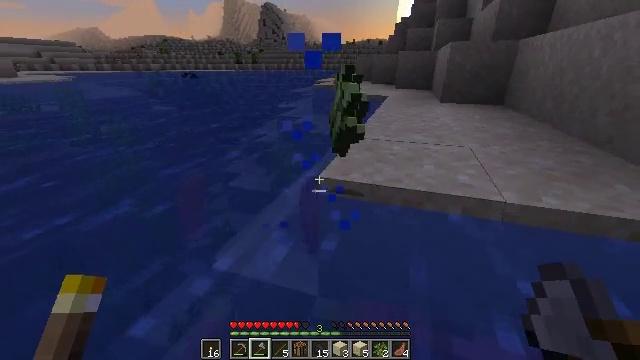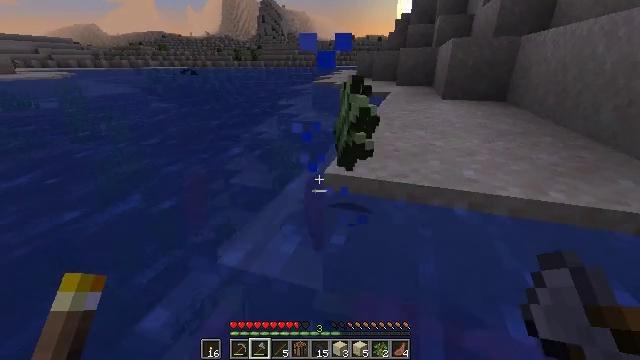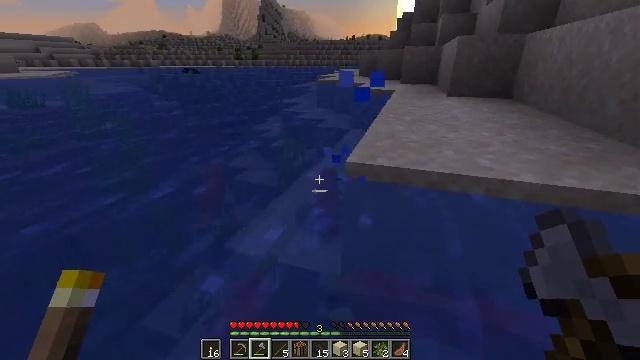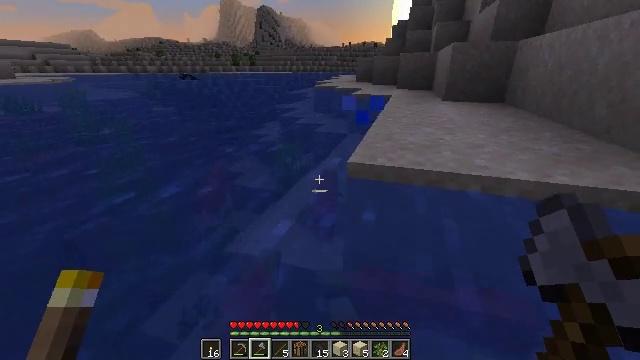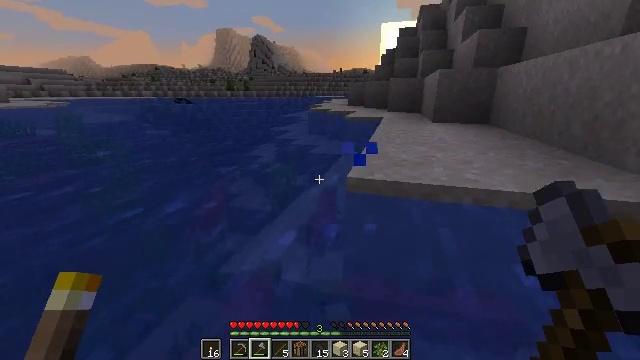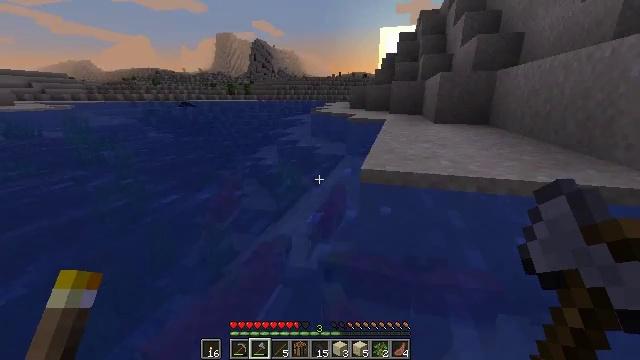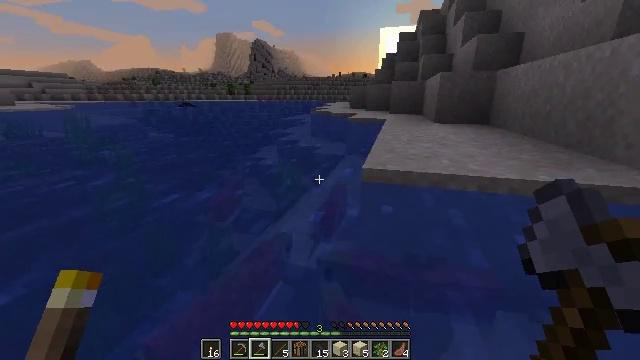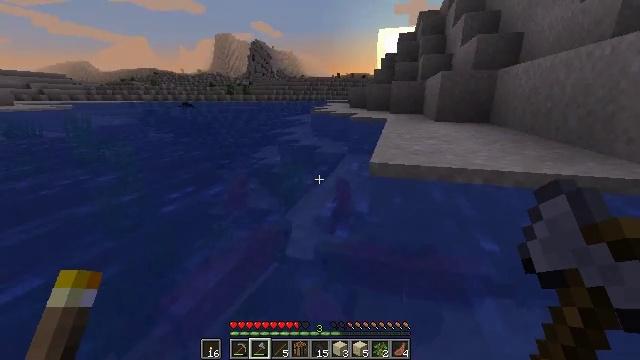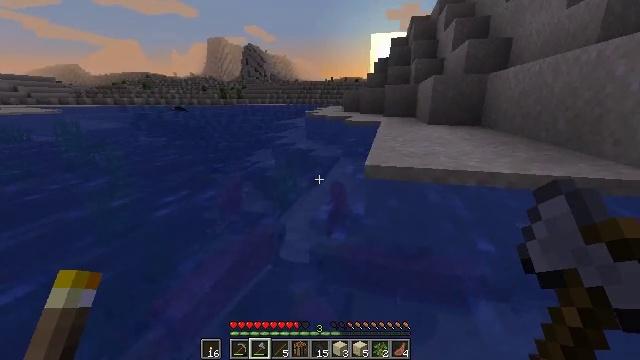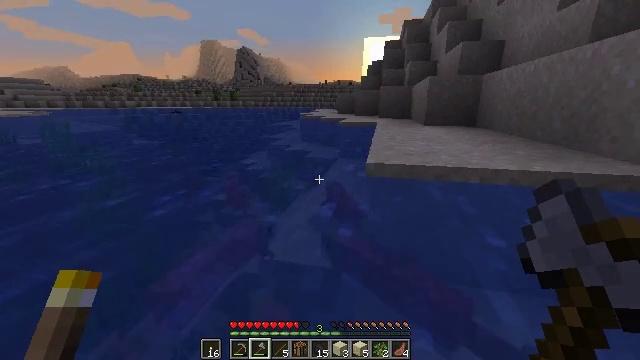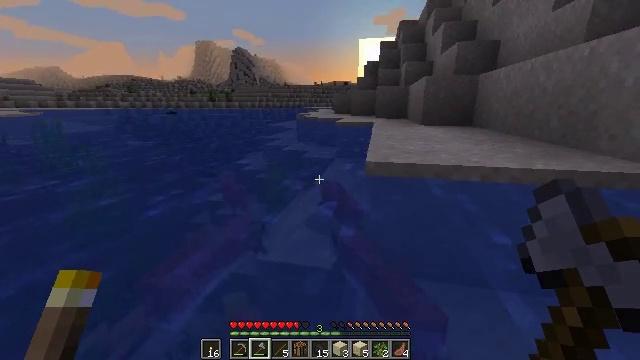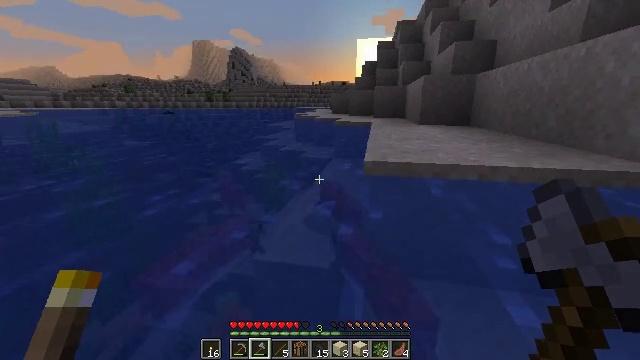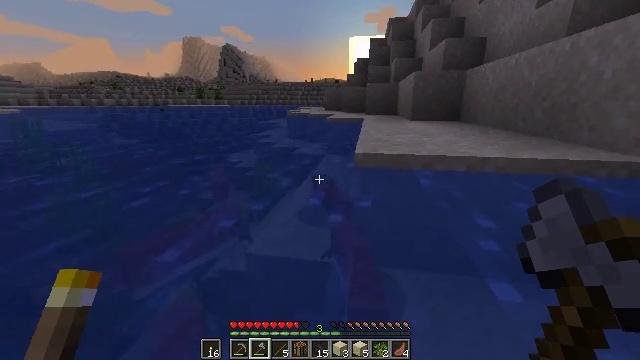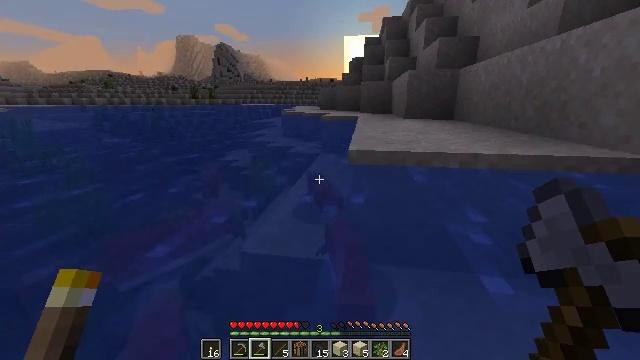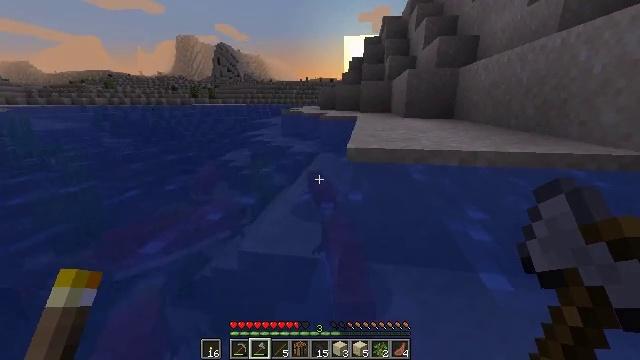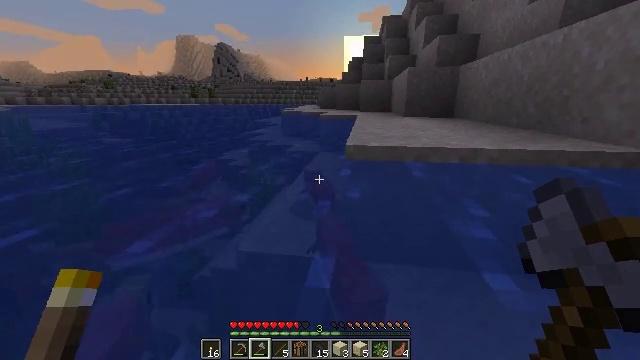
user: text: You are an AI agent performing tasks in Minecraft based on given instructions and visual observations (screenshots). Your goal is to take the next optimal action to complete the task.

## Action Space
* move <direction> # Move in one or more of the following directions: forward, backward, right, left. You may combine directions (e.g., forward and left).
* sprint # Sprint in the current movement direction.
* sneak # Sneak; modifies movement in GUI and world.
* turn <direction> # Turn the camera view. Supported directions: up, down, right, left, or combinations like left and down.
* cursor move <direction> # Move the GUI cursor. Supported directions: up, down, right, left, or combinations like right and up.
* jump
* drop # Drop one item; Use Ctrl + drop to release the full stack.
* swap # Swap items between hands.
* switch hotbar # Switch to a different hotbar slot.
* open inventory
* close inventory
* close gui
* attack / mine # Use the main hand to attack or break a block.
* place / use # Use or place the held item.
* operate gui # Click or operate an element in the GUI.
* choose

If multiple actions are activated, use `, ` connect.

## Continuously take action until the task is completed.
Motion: motion action
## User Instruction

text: Hunt a salmon.
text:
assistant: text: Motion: move forward and move left
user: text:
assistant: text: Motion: move forward and move left
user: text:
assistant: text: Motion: move forward and move left, turn up
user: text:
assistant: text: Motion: move forward and move left, turn right and up
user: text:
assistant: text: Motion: move forward
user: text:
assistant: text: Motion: move forward
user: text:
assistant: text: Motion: move forward
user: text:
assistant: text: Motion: move forward, turn right
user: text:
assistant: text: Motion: move forward, turn right
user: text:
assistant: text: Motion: move forward
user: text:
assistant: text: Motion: move forward
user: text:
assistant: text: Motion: move forward, turn right
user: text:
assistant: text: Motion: move forward, turn right
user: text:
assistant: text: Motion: move forward
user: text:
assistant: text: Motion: move forward
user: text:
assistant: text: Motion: move forward, turn right
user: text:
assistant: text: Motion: move forward, turn right
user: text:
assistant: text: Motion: move forward
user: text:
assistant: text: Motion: move forward
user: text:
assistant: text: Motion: move forward
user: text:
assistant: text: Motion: move forward, turn right, jump
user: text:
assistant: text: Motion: move forward, turn right and up, jump
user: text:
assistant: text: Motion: move forward, turn right, jump
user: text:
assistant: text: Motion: move forward, turn left and down, jump
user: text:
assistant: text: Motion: move forward, turn left and down, jump
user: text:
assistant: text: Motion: move forward, turn left and down
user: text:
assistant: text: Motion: move forward, turn left and down
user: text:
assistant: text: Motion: move forward, turn left and down
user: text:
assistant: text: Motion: no_op
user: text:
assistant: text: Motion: turn left and up